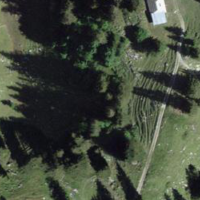
EUNIS habitat code: 23
Species observed at this site:
Tettigonia cantans